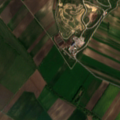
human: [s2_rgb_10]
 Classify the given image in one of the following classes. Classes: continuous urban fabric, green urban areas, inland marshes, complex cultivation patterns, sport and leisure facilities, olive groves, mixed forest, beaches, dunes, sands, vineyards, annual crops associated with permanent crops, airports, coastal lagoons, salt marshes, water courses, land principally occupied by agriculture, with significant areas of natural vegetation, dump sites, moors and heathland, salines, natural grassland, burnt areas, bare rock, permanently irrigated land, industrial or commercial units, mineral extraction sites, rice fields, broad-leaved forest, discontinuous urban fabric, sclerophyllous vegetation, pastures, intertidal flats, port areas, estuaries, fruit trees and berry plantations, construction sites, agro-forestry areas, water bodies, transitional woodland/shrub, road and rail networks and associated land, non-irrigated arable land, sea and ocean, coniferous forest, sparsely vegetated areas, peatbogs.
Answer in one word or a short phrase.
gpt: sport and leisure facilities, non-irrigated arable land, vineyards